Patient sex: M
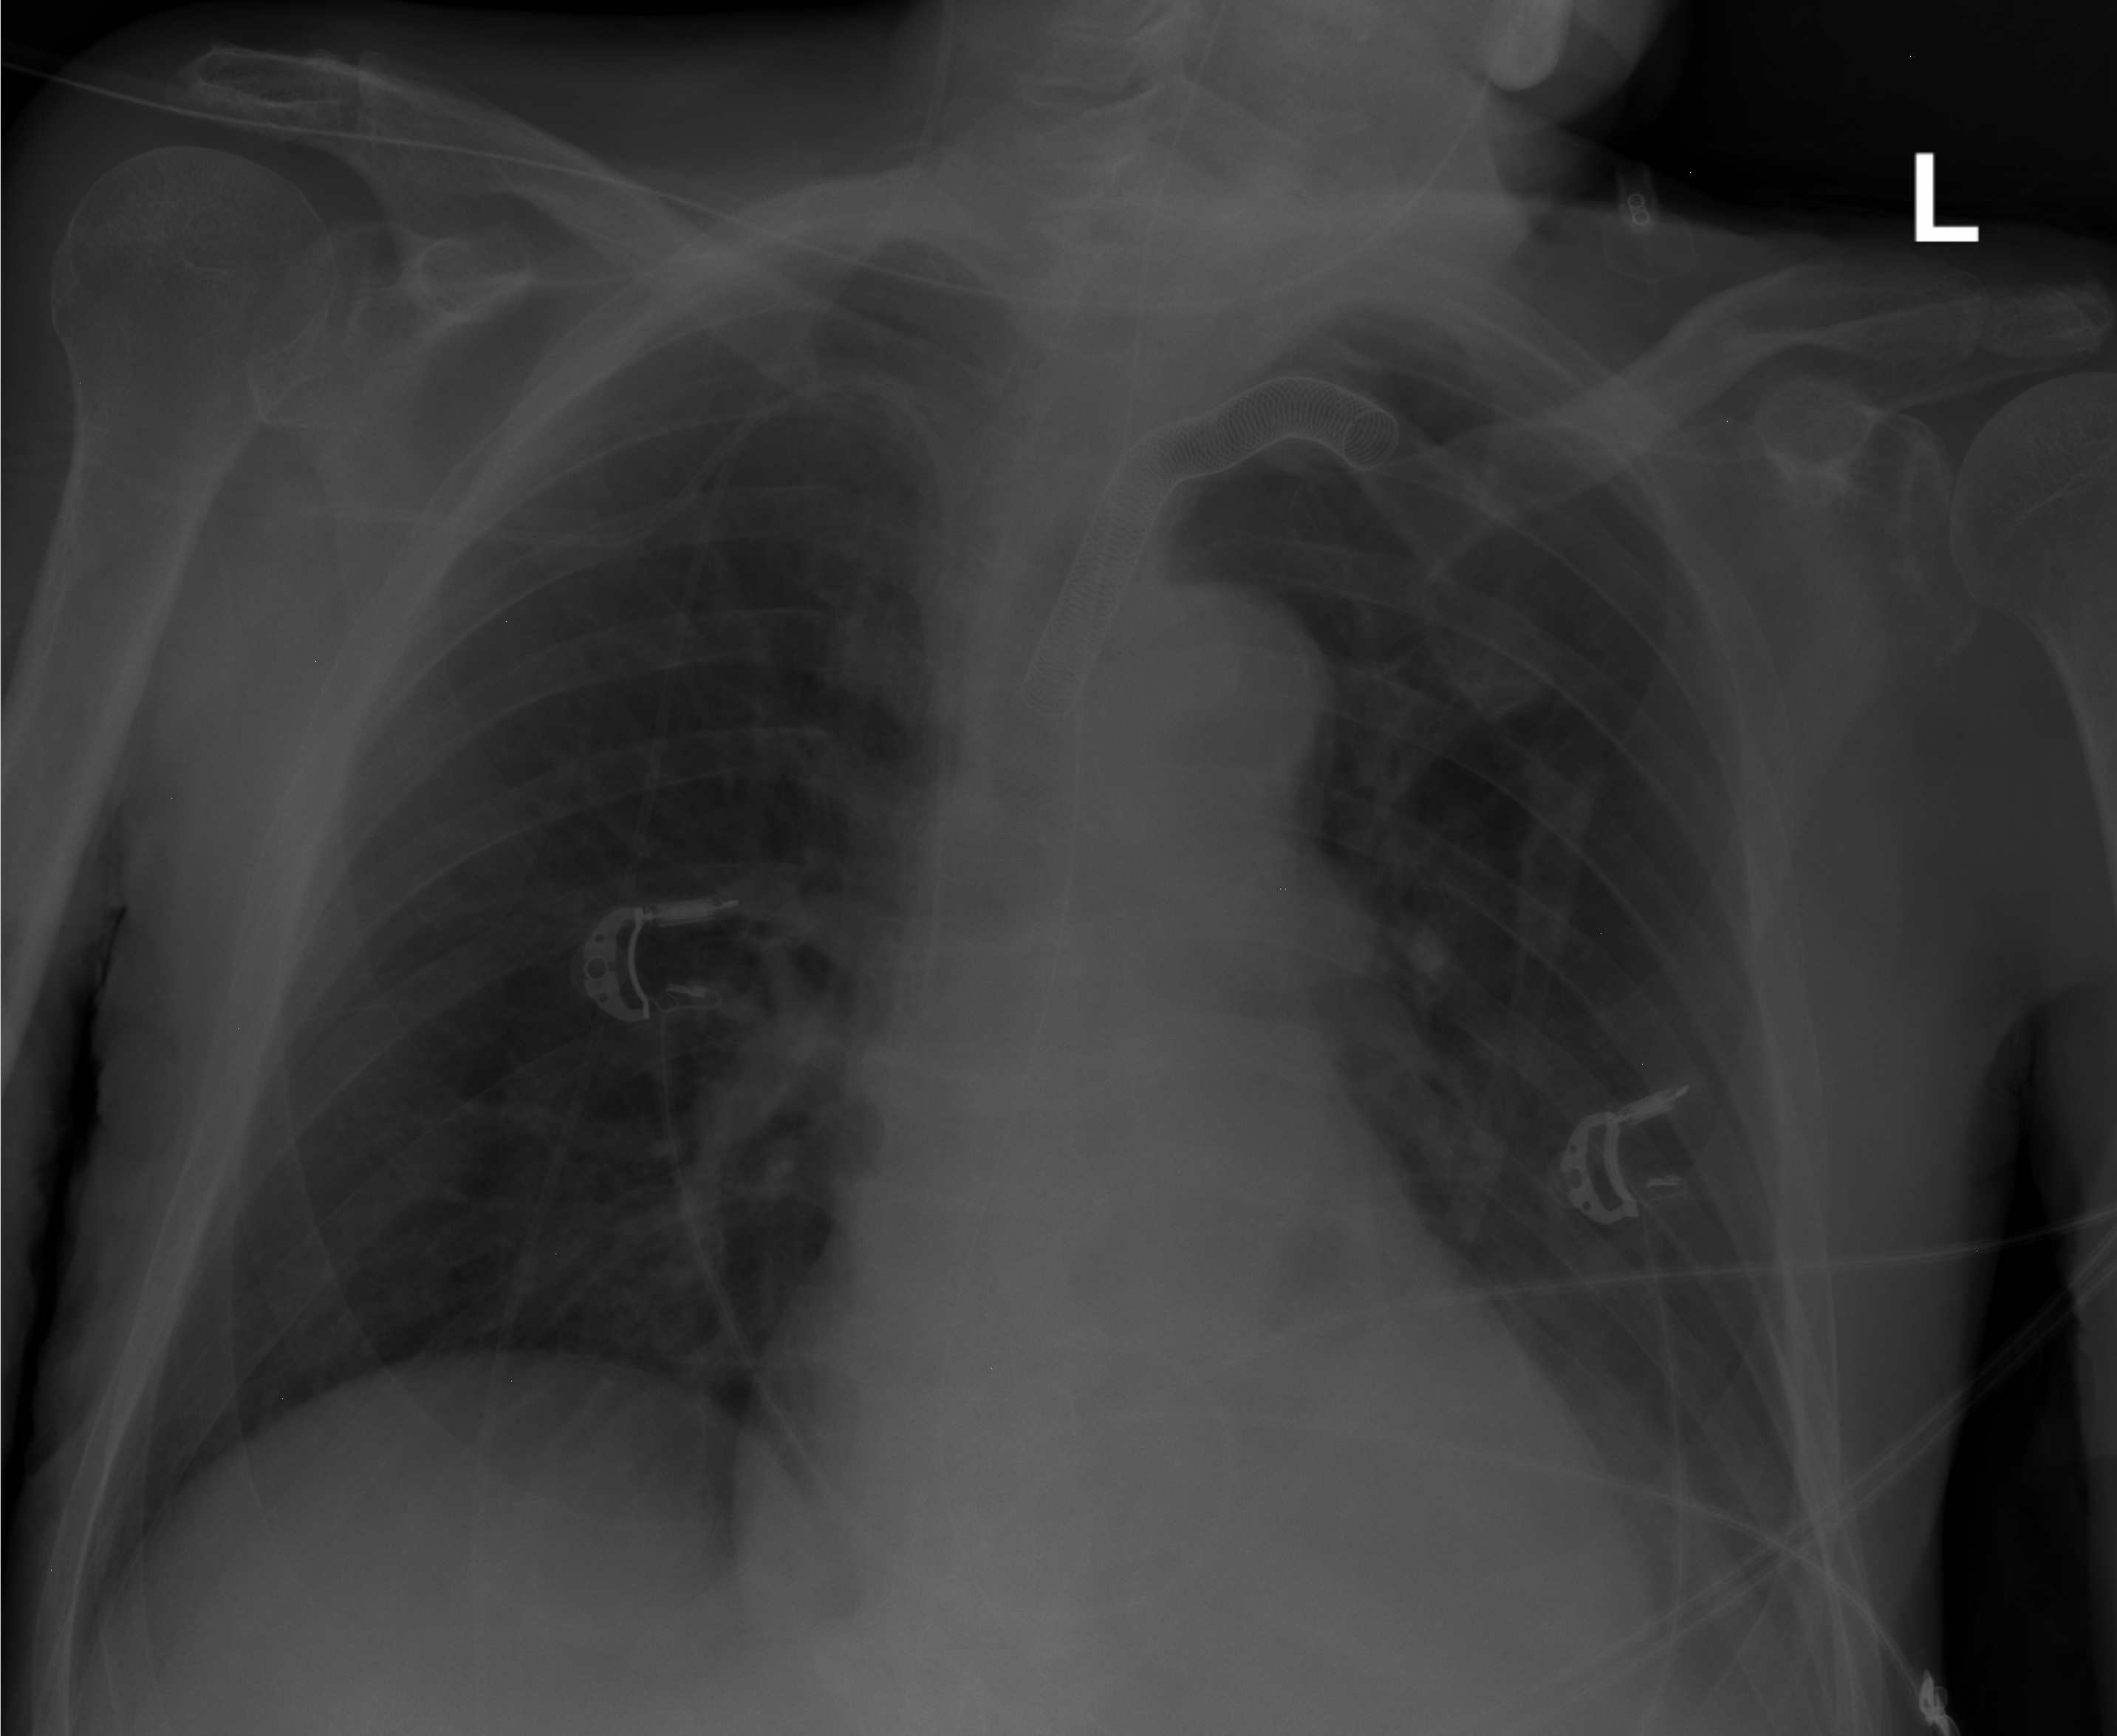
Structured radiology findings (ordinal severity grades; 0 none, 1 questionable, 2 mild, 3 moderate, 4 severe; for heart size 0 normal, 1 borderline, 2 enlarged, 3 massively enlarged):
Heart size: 0
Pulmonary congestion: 0
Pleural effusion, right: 0
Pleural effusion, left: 2
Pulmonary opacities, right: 0
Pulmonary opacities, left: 0
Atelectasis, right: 0
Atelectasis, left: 2